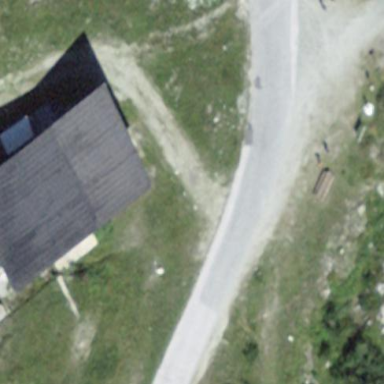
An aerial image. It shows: Building that serves as aerialway station.